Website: lowes
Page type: order-returns
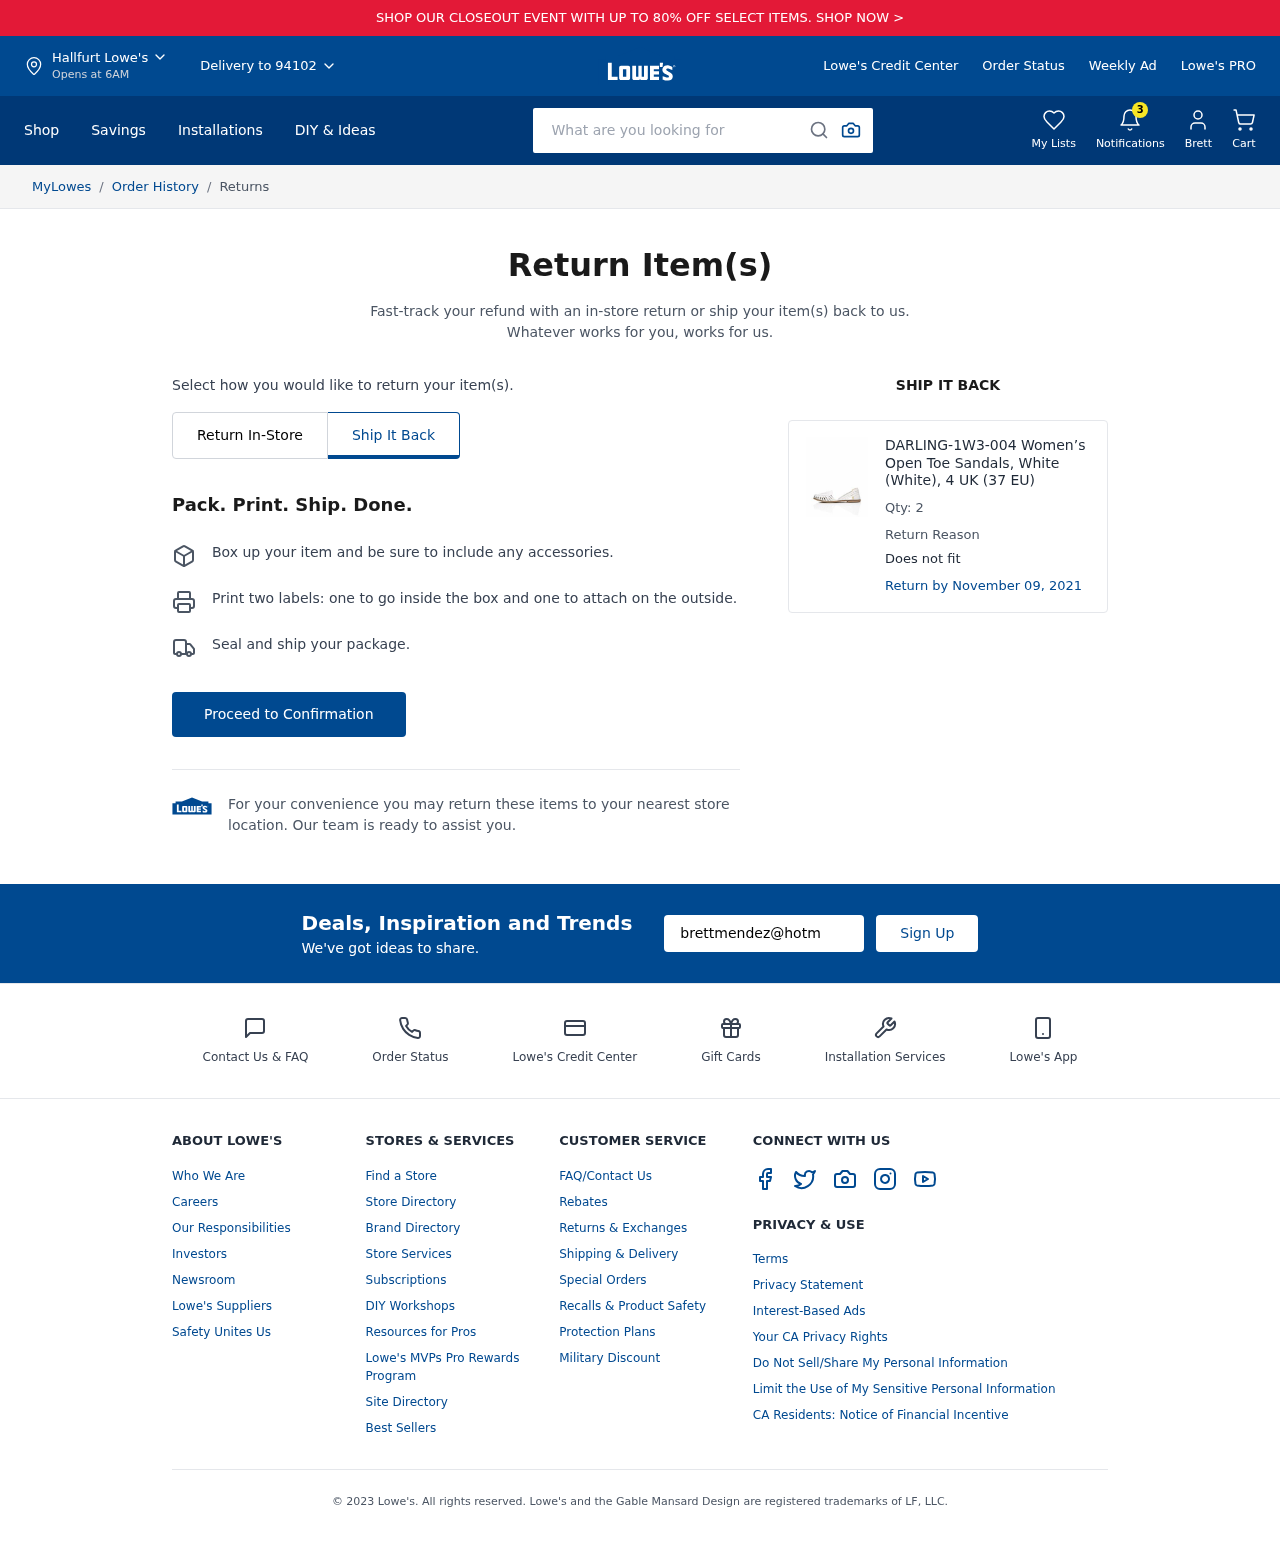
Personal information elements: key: PII_CITY
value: Hallfurt
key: PII_EMAIL
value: brettmendez@hotmail.com
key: PII_FIRSTNAME
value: Brett
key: PII_POSTCODE
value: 94102
Product elements: key: PRODUCT1_NAME
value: DARLING-1W3-004 Women’s Open Toe Sandals, White (White), 4 UK (37 EU)
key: PRODUCT1_QUANTITY
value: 2
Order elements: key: ORDER_RETURN_BY_DATE
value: November 09, 2021
Search elements: key: HEADER_SEARCH
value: What are you looking for
Other elements: key: NOTIFICATION_COUNT
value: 3